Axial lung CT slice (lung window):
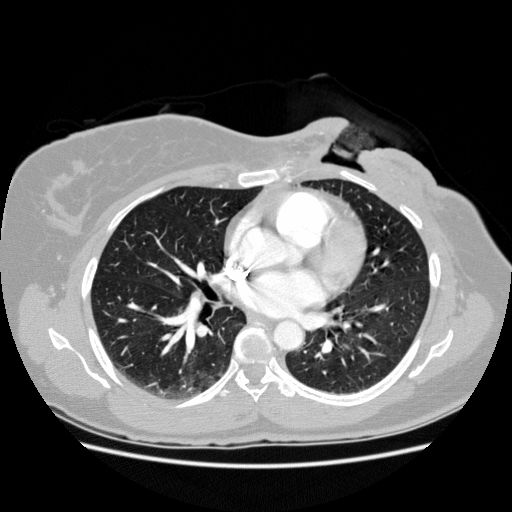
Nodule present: no